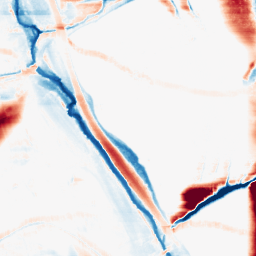
Category: morphological
Decomposition family: morphological_rect
Decomposition parameters: operation: average
width: 50
height: 10
Upsampling method: cubic_mitchell
Upsampling parameters: scale: 2
Upsampling scale: 2